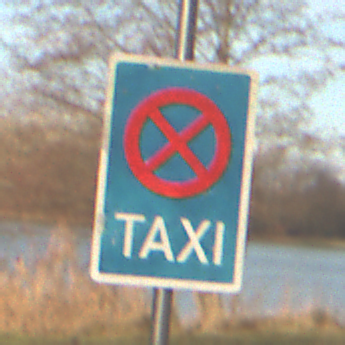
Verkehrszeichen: Taxenstand
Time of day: SunriseSunset
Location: Outdoor (Nature)
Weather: PartlyCloudy
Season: NotSpecified
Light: Natural